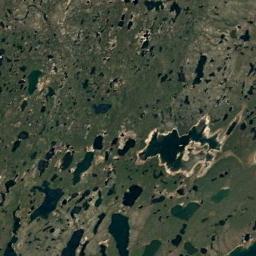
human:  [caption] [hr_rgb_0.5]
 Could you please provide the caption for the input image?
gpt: The river surface in a wetland is covered with large green and brown mixed dense vegetation .

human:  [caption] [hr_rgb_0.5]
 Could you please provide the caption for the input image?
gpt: Some waters of different sizes and shapes are surrounded by wetlands .

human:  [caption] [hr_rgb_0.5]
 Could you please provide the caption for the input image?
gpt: The wetland consists of bare land, Green plants and water .

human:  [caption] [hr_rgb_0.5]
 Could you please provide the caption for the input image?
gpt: Half of the area in this wetland is bare land .

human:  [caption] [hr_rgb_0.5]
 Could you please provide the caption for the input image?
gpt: There are many green areas and some water areas on the wetland .